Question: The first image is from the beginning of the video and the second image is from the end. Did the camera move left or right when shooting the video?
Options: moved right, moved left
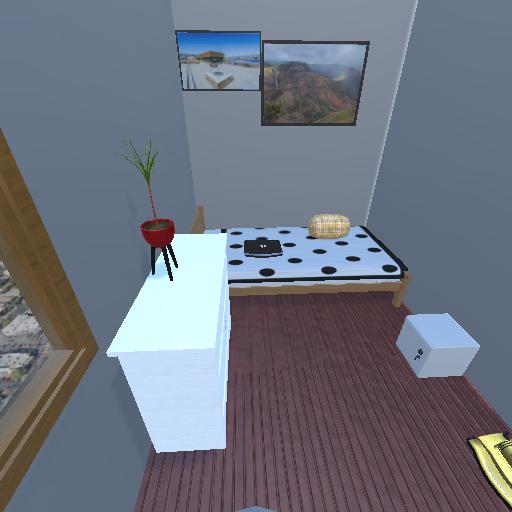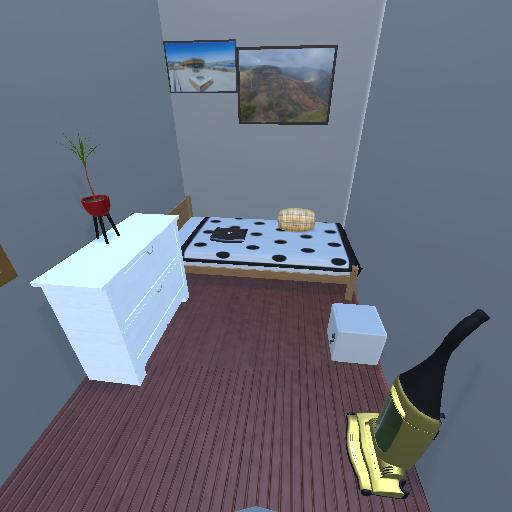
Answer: moved right